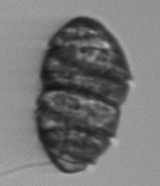
Label: Margalefidinium